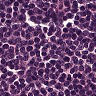
Metastatic tissue present: no